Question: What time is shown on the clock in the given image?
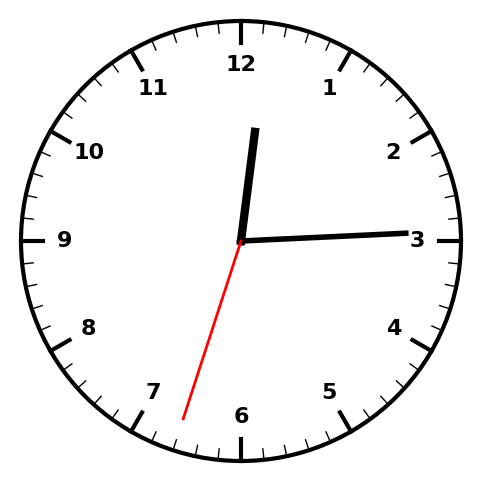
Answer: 12:14:33